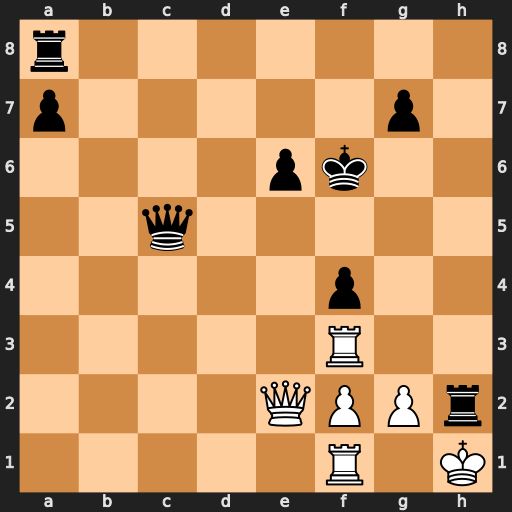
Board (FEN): r7/p5p1/4pk2/2q5/5p2/5R2/4QPPr/5R1K
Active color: w
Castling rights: -
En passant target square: -
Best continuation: Kxh2